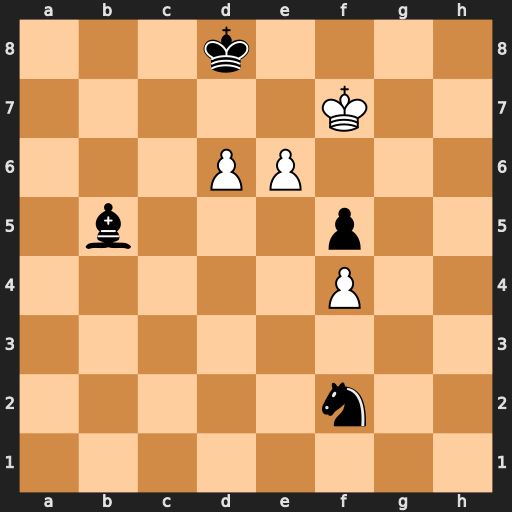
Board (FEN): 3k4/5K2/3PP3/1b3p2/5P2/8/5n2/8
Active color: w
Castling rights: -
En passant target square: -
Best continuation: e7+ Kc8 e8=Q+ Bxe8+ Kxe8 Ne4 d7+